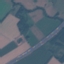
Land use / land cover class: Highway